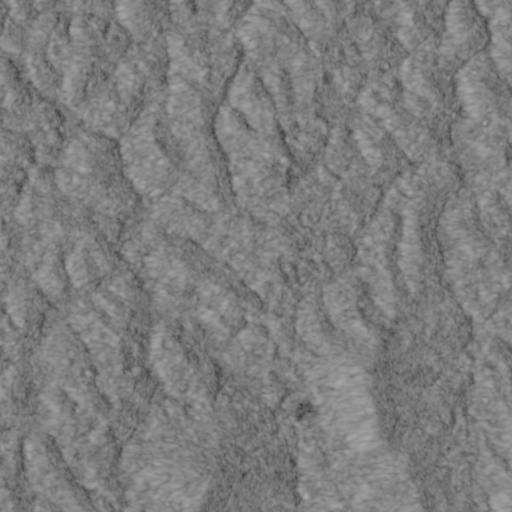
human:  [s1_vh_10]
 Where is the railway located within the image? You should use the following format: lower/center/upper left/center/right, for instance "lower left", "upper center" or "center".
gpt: The railway is located in the upper right of the image.
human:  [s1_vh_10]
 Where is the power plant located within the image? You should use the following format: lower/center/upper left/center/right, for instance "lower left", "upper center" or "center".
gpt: There is no power plant in the image.

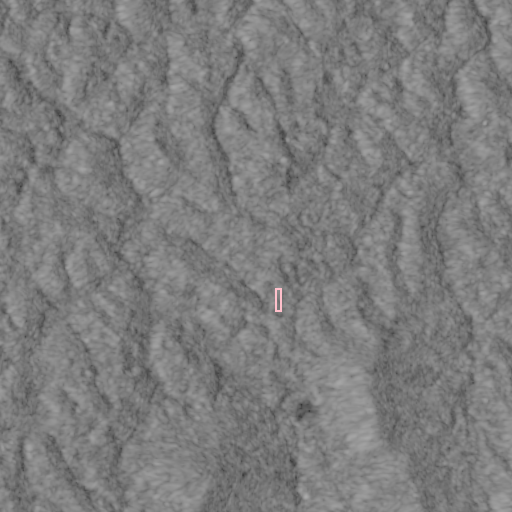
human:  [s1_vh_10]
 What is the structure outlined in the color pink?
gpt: The structure outlined in pink is a park.
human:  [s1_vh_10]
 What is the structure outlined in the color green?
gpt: There is no green outline.